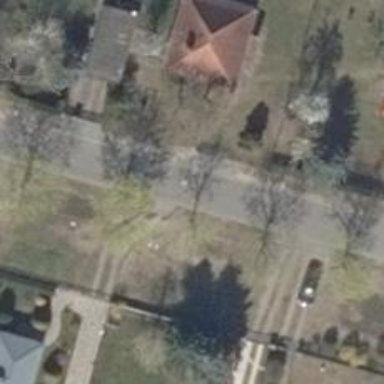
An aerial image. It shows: Driveway.